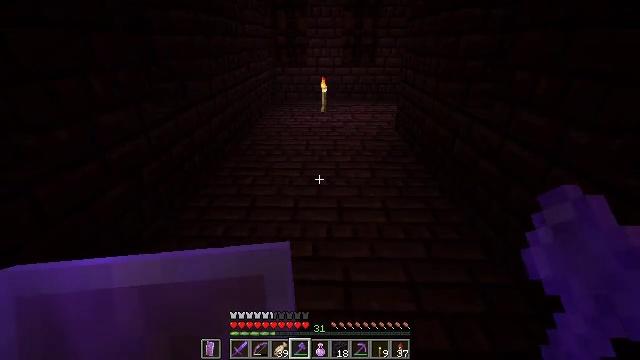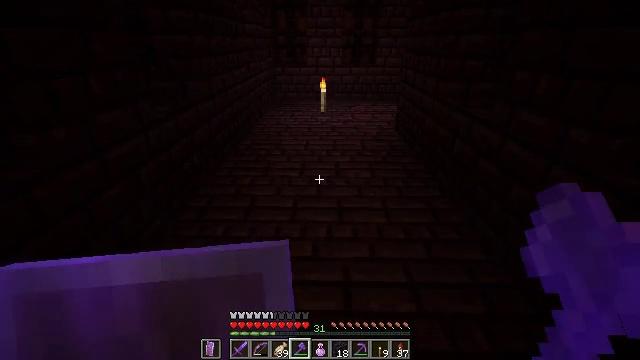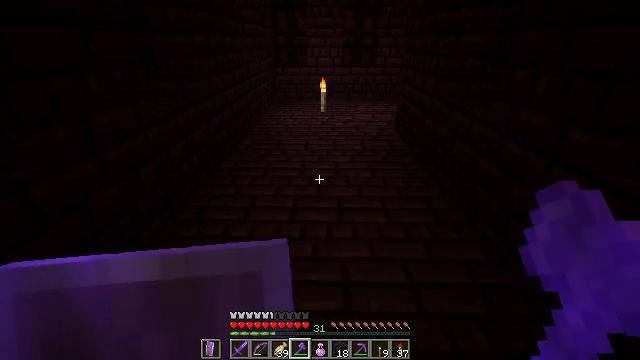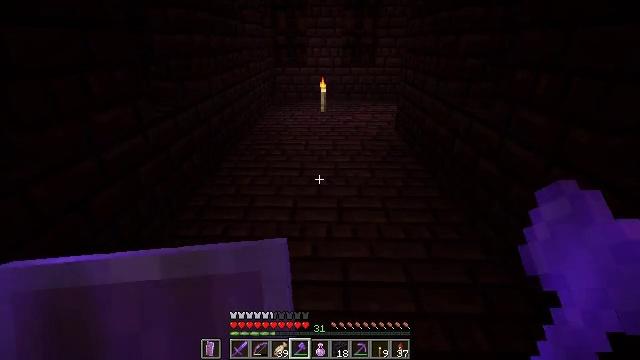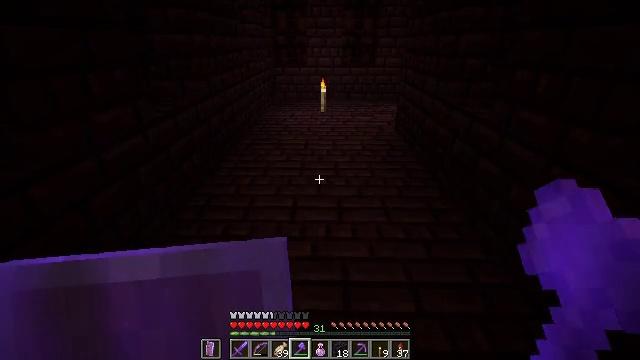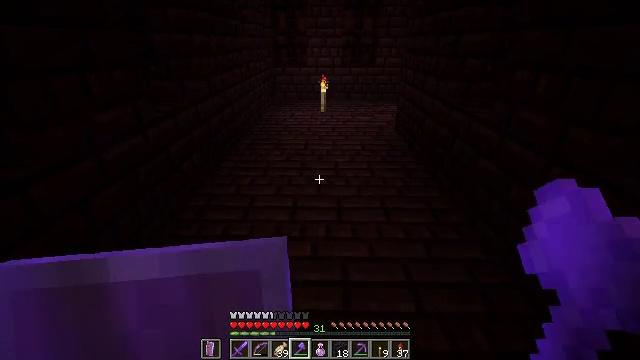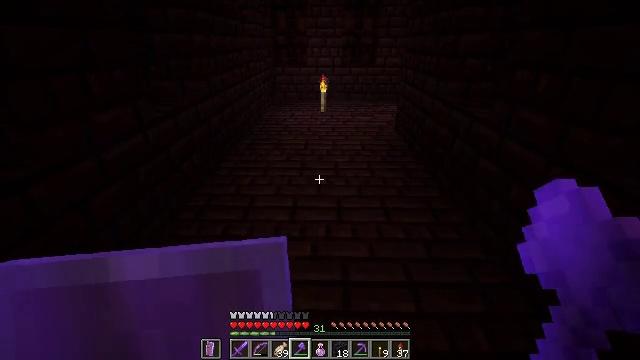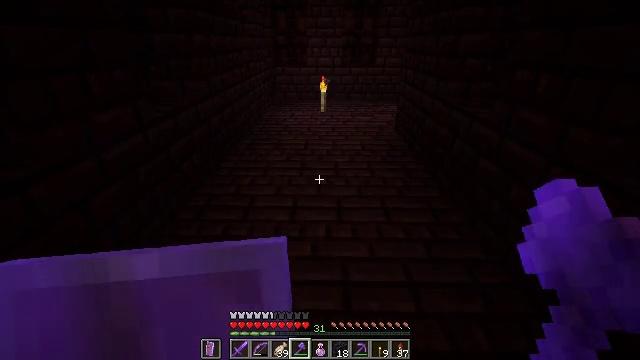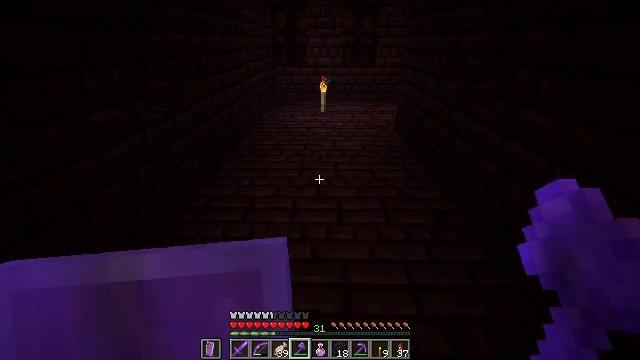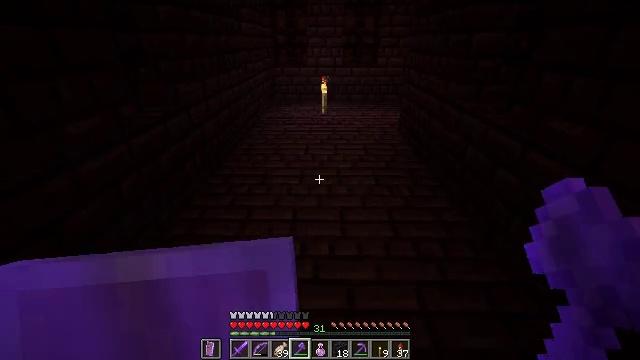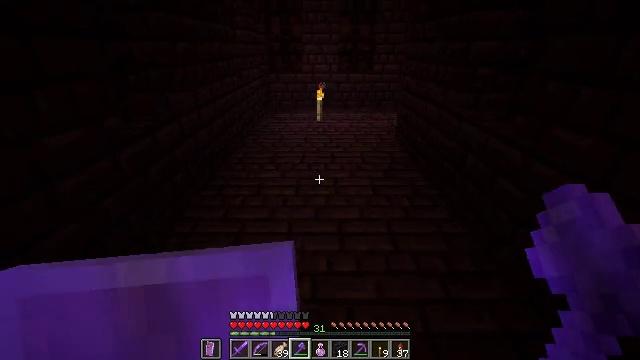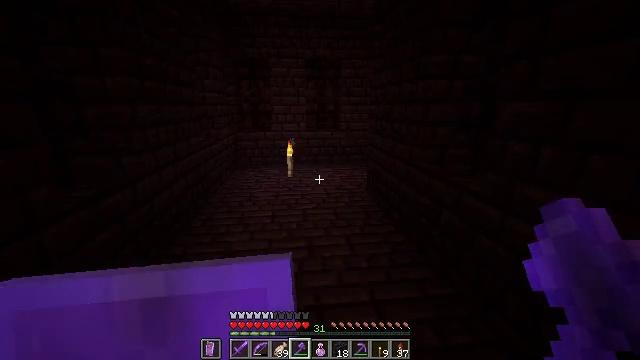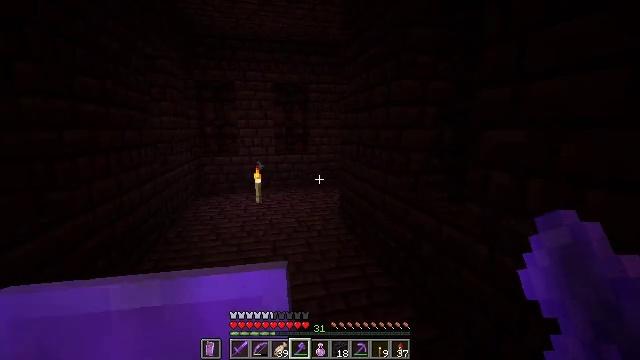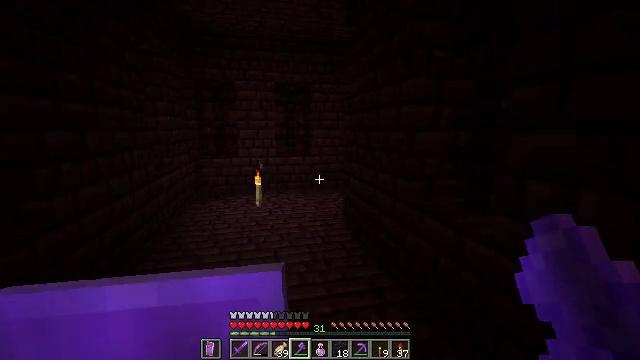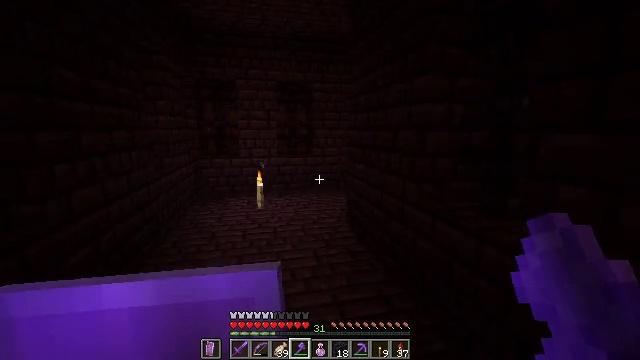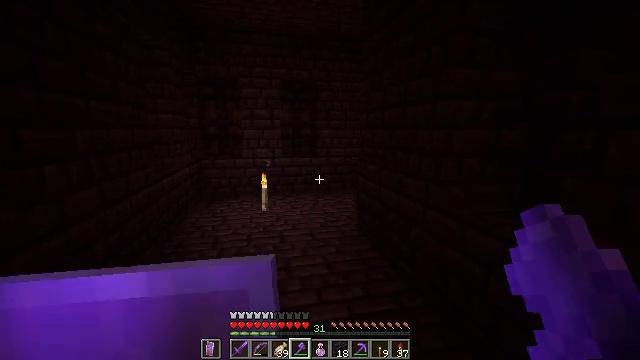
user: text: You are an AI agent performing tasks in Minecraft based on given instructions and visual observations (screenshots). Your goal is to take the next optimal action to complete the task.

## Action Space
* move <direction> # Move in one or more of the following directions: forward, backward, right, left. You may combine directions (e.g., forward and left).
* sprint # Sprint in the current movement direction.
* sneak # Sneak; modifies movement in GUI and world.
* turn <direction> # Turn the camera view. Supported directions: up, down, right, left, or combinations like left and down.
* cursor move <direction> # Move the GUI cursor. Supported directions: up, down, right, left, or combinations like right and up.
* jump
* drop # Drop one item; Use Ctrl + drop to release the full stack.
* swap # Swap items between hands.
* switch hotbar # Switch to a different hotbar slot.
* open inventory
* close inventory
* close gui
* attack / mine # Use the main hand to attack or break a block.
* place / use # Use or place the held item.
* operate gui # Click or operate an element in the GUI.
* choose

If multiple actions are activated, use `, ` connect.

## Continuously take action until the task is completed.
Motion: motion action
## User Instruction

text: Break the nether bricks in a fortress.
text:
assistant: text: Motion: no_op
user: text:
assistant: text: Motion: no_op
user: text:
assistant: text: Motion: no_op
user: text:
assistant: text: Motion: no_op
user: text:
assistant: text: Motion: no_op
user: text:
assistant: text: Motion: no_op
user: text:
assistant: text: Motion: no_op
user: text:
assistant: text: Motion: move forward
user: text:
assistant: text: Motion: move forward
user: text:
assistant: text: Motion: move forward, turn up
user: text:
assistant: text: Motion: move forward, turn right and up
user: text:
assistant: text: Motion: move forward, turn right and up
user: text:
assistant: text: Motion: move forward and move left
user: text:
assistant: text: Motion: move forward and move left
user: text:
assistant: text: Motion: move forward and move left
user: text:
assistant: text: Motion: move forward and move left
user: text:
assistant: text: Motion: move forward and move left, turn right
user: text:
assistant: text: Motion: move forward and move left, turn right
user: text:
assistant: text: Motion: move forward and move left, turn right
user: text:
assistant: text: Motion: move forward and move left, turn right
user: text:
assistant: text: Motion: move forward and move left, turn right
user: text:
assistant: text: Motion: move forward and move left, turn right
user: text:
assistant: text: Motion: move forward and move left, turn right
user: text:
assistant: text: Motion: move forward and move left, turn right and up
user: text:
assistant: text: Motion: move forward and move left
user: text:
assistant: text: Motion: move forward and move left
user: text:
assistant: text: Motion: move forward and move left
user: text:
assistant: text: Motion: move forward and move left
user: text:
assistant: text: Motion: move forward and move left
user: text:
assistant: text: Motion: move forward and move left, turn right